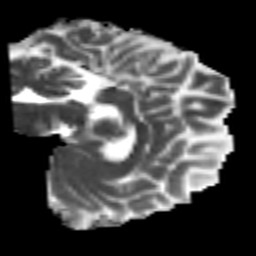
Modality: MD
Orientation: sagittal
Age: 42
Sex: male
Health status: healthy
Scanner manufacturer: ge
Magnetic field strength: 3 T
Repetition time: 11 s
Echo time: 0.072 s